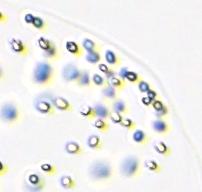
Label: Phaeocystis